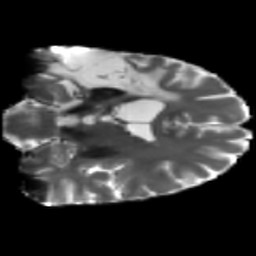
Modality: T2w
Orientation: coronal
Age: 43
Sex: male
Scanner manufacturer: siemens
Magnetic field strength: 3 T
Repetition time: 5.25 s
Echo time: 0.08 s